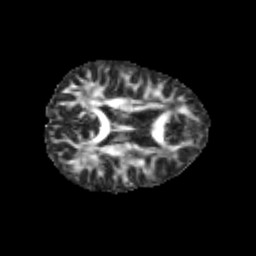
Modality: FA
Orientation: axial
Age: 9
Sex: female
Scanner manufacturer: siemens
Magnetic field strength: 3 T
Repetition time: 3.8 s
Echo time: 0.07 s